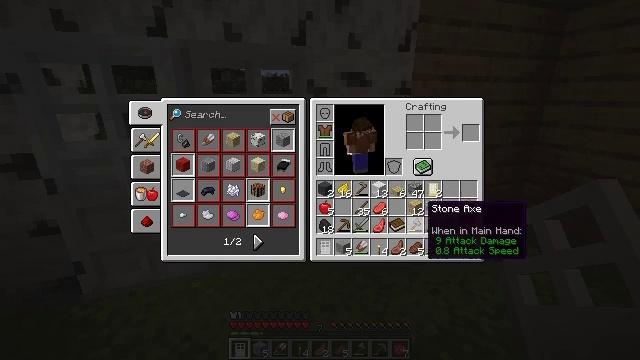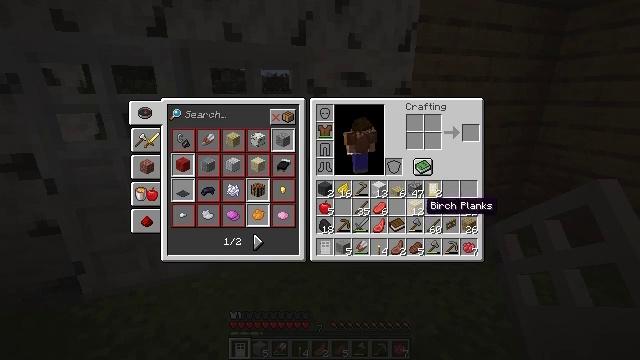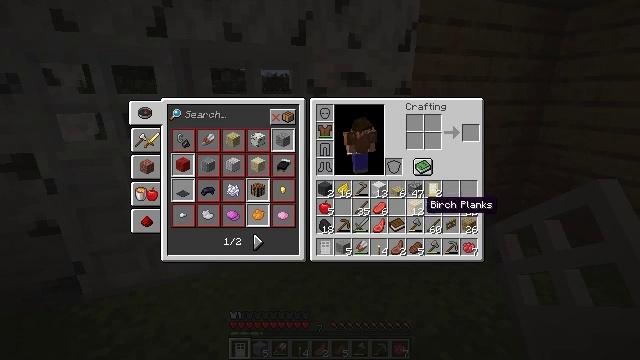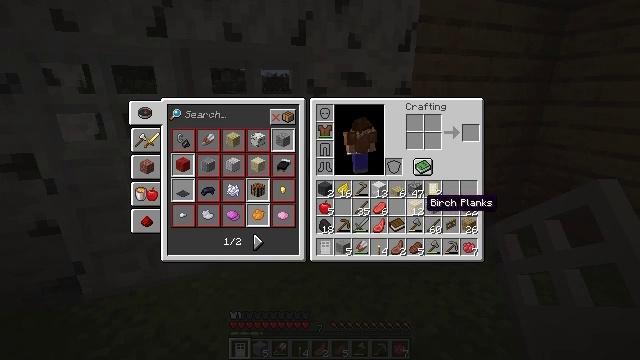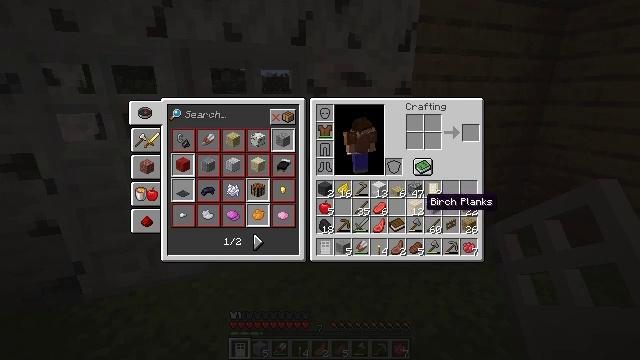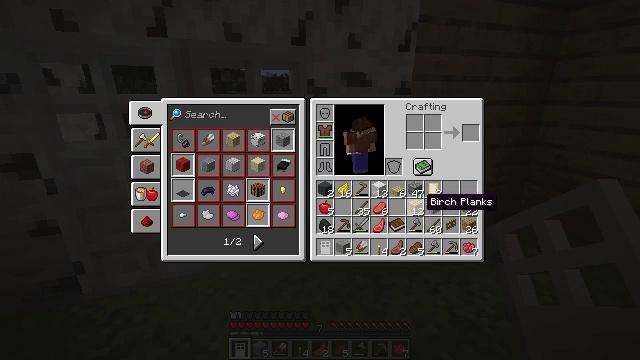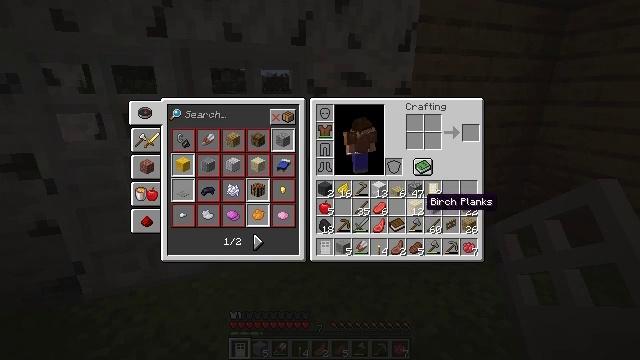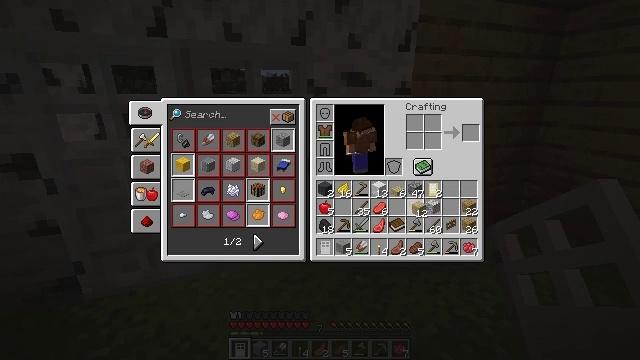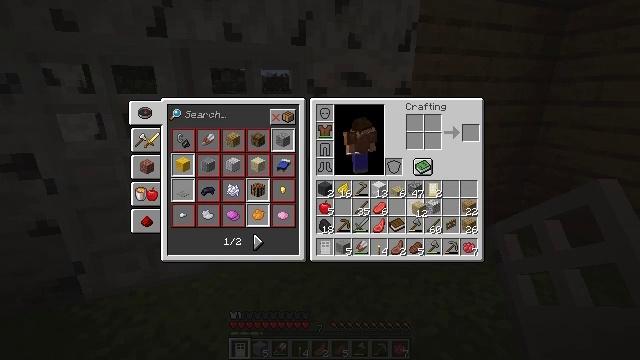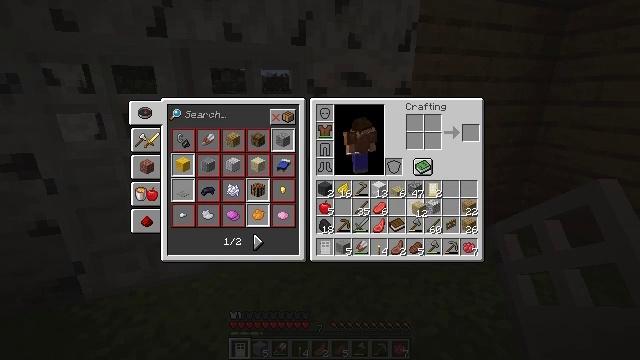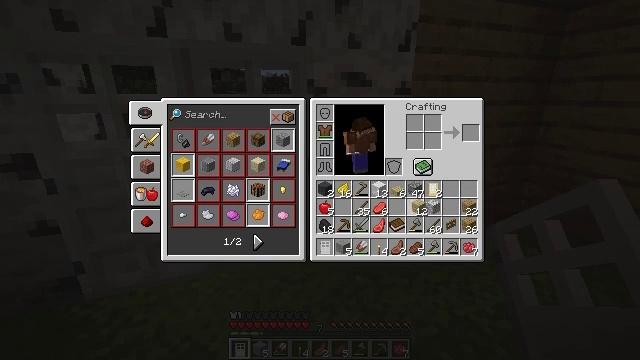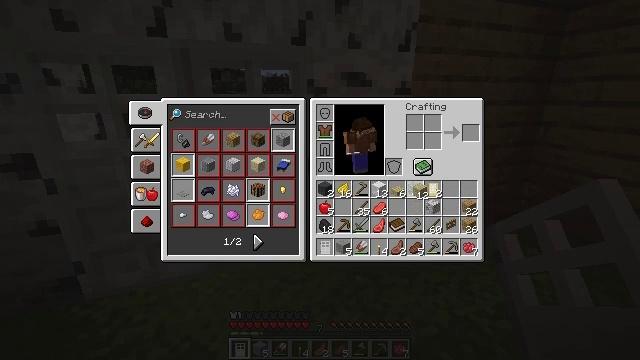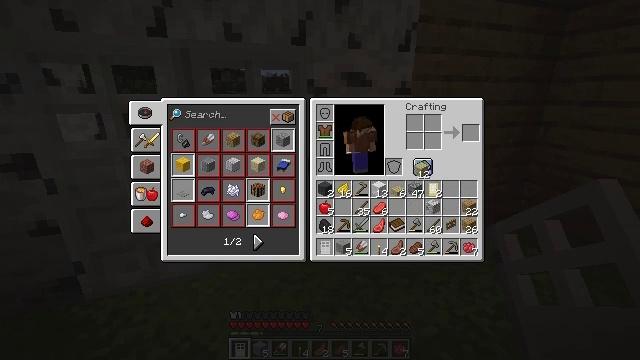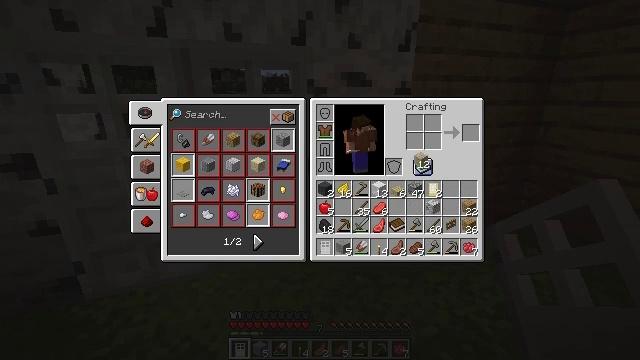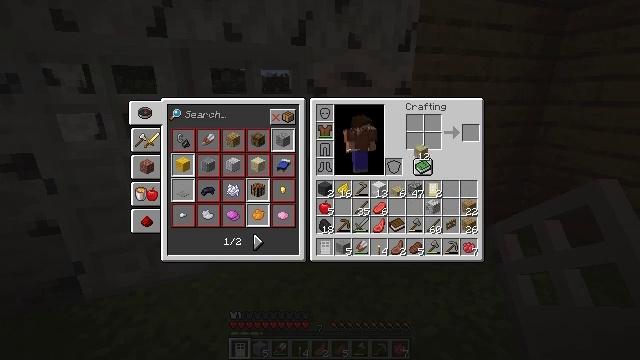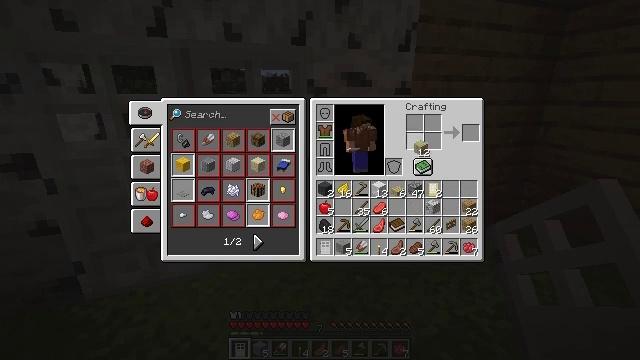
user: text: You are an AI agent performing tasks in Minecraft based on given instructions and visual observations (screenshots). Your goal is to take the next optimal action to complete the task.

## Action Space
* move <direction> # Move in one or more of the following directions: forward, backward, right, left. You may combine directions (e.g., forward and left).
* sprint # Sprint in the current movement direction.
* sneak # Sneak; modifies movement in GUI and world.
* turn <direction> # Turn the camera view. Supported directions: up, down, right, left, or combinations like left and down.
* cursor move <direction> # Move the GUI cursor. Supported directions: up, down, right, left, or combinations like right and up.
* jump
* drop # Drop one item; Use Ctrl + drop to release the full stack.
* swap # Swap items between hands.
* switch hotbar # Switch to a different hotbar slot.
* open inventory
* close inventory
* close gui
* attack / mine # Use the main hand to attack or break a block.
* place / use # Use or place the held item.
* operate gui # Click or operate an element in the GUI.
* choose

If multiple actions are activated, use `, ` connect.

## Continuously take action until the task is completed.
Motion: motion action
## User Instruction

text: Craft the birch button from a single birch plank.
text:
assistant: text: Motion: no_op
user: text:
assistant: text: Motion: no_op
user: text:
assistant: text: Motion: no_op
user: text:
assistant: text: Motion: no_op
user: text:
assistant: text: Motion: no_op
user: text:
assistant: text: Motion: no_op
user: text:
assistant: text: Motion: operate gui
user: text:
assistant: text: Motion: operate gui
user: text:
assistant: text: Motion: operate gui
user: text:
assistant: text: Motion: no_op
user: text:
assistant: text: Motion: cursor move up
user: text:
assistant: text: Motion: cursor move up
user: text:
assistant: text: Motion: cursor move up
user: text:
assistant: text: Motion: cursor move up
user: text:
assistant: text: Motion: no_op
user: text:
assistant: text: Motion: no_op
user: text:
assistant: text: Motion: cursor move up
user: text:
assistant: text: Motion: no_op
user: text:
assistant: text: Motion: no_op
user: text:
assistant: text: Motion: no_op
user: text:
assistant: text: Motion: no_op
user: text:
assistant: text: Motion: no_op
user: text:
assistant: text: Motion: no_op
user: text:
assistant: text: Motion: no_op
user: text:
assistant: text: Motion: operate gui
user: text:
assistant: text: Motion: operate gui
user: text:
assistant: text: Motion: no_op
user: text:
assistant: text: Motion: no_op
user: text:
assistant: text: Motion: no_op
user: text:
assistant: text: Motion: cursor move right